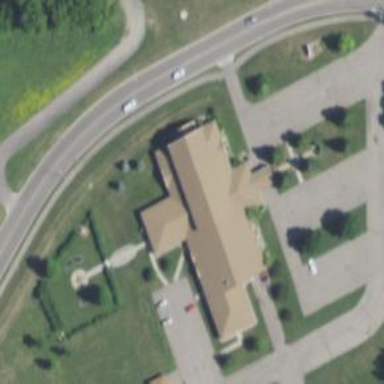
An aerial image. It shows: Building that is place of worship.